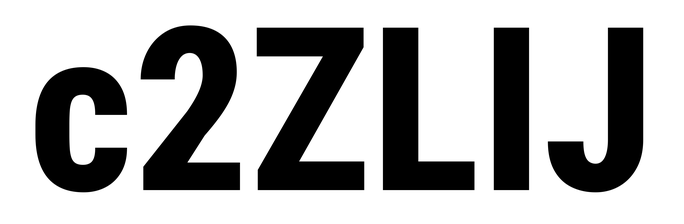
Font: Roboto_Condensed_ExtraBold